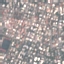
Label: Residential